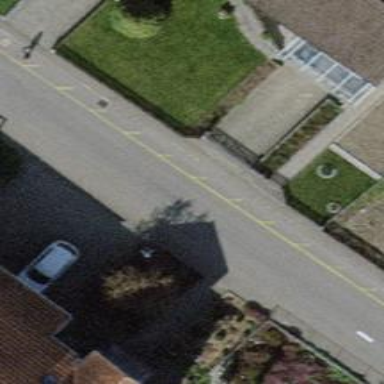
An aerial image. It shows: Bus stop with platform for public transport.